Here is the time-frequency representation (spectrogram) of a rolling-element bearing's vibration measurement. Determine the bearing's health state. Answer with exactly one of: normal, inner_race, outer_race, ball.
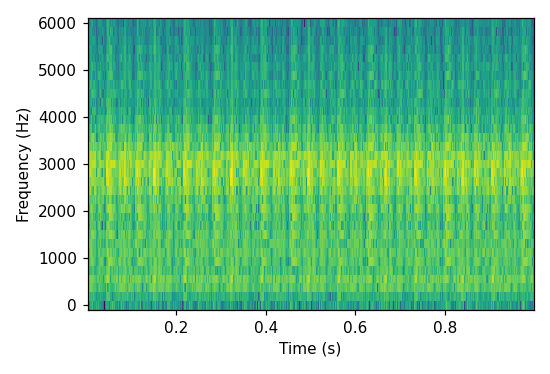
Answer: outer_race